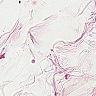
Metastatic tissue present: no